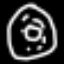
Label: donut